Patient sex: M
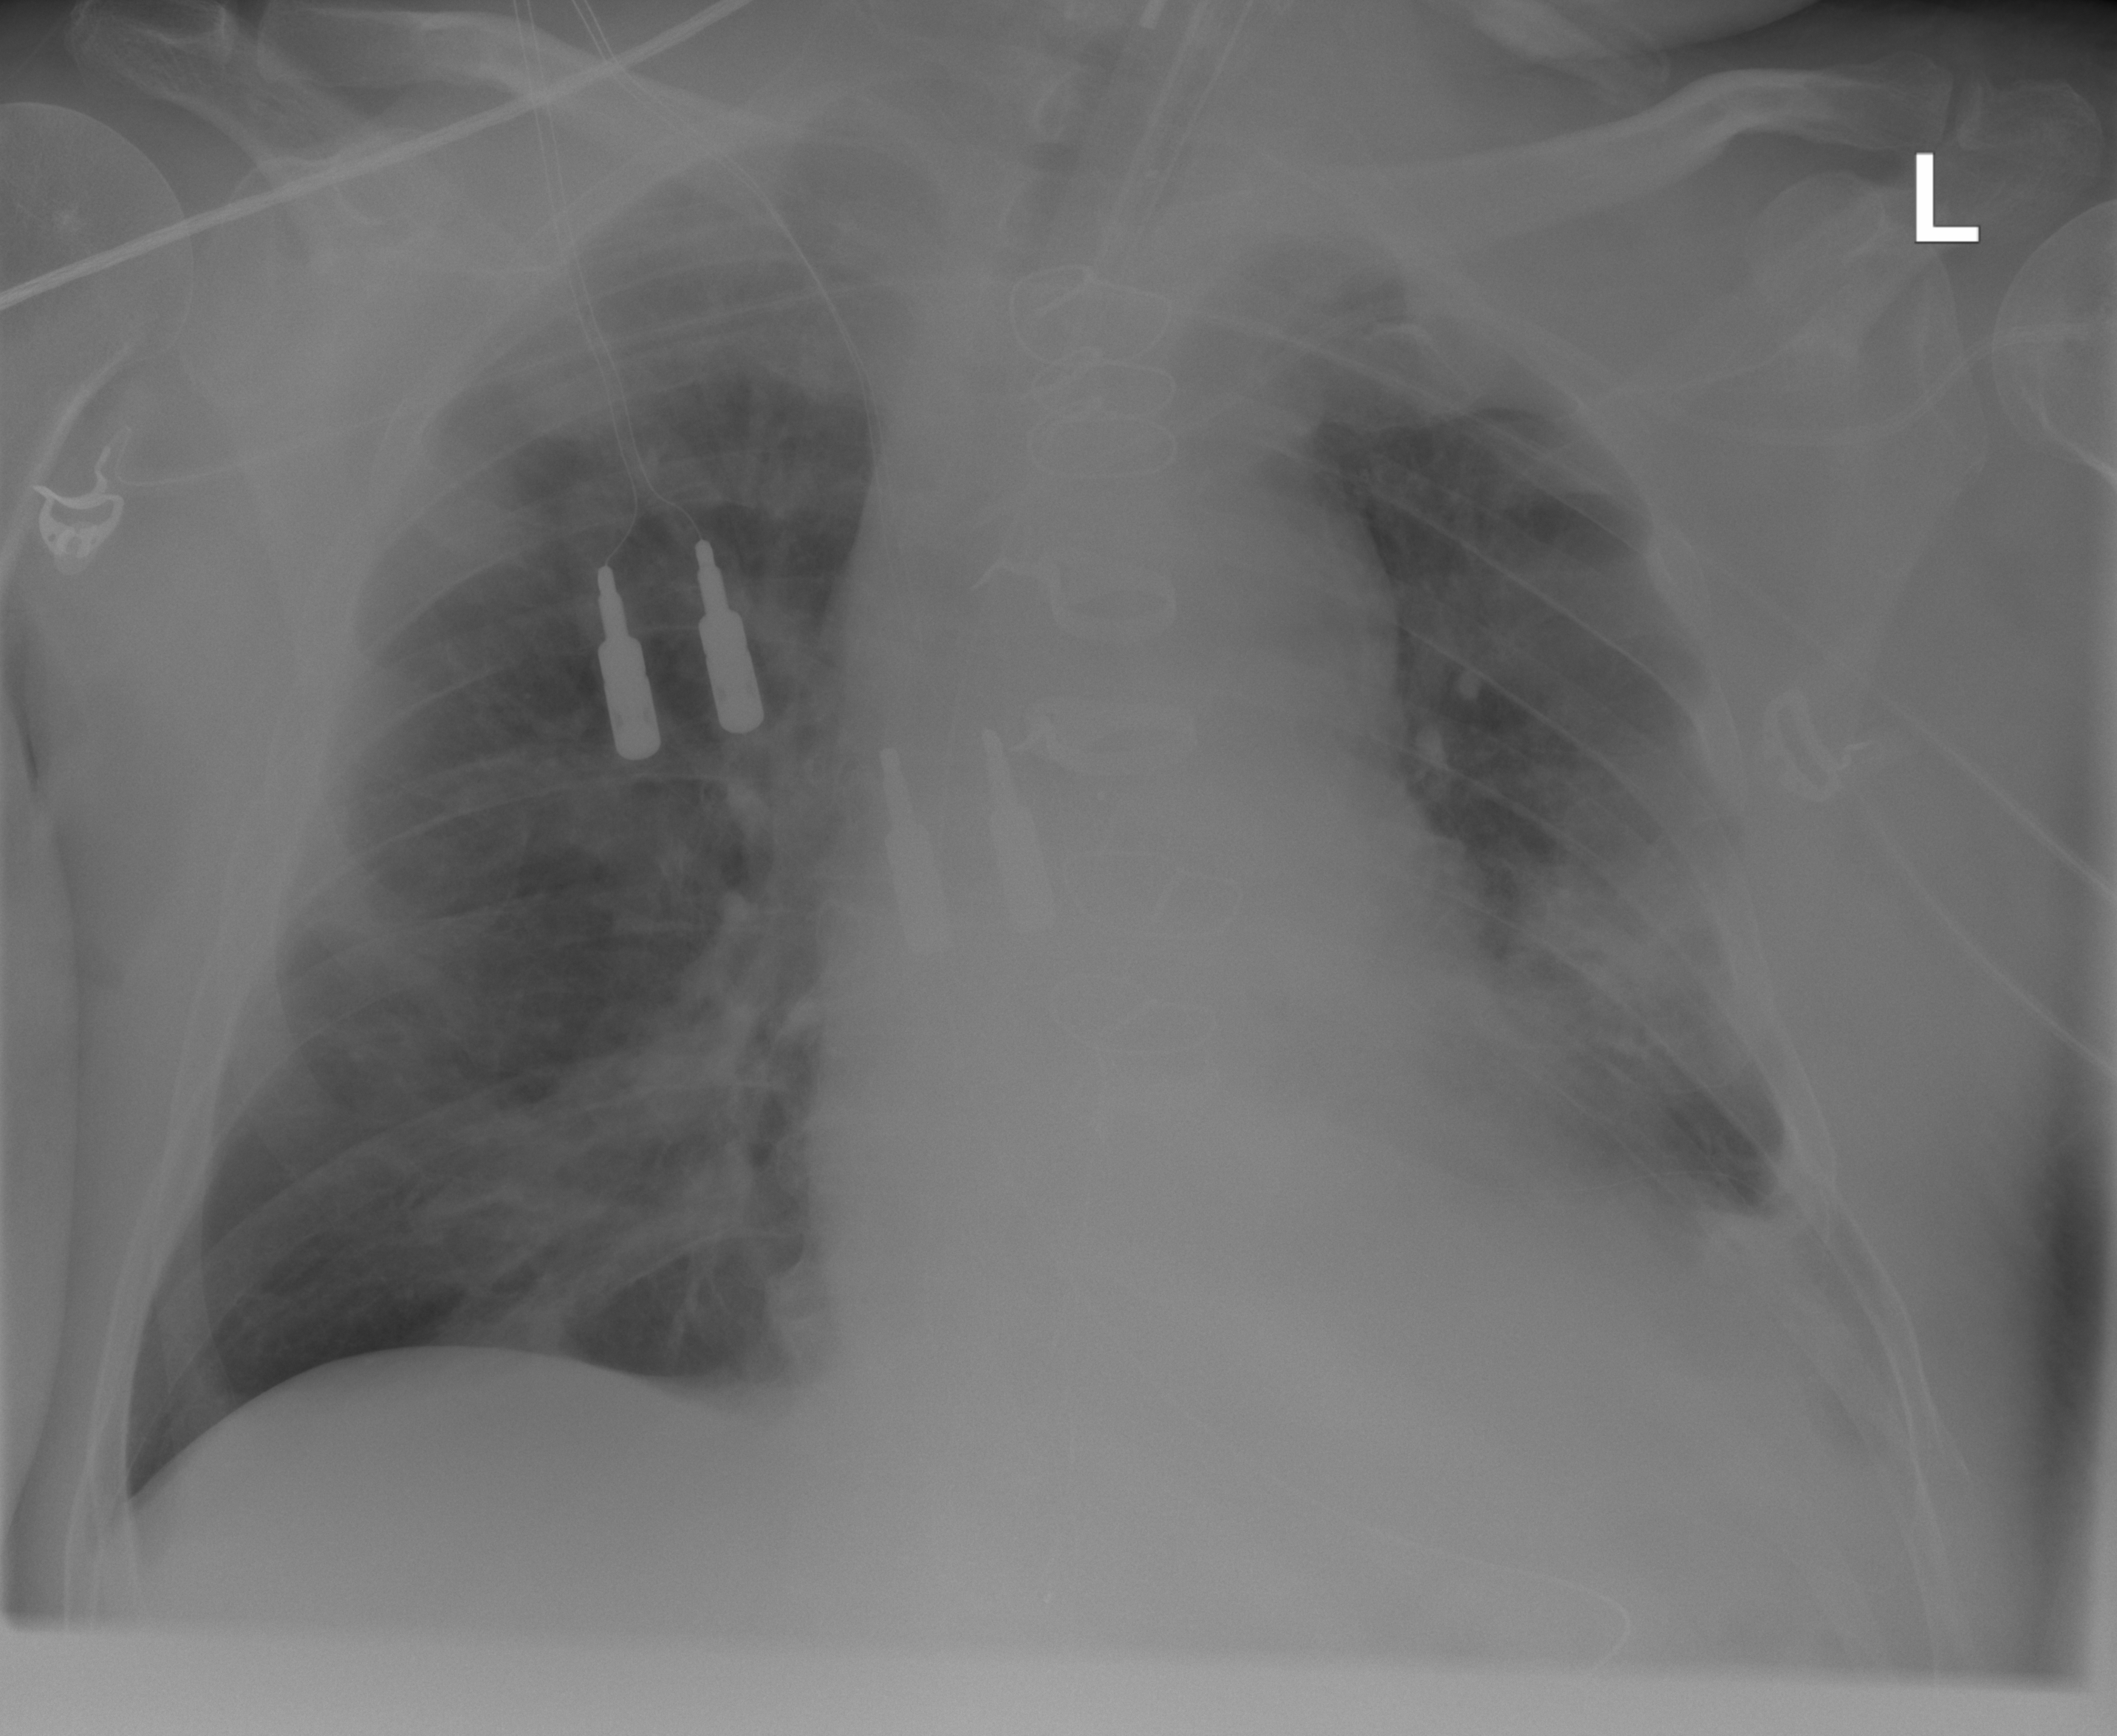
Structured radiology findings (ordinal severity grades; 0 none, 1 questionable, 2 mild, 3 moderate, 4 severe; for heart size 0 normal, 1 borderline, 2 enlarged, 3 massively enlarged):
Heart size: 2
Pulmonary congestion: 2
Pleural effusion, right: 0
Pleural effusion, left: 2
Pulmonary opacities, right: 2
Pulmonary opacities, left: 3
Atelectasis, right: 2
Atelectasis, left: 2